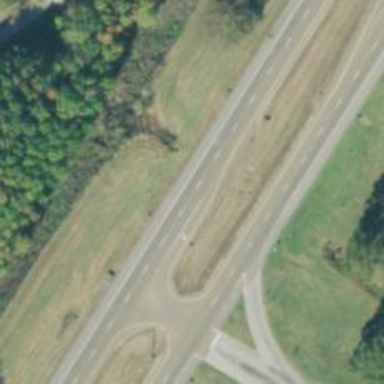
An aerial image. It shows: Asphalt dual carriageway categorized as trunk highway.